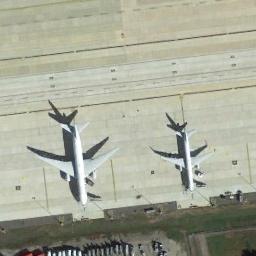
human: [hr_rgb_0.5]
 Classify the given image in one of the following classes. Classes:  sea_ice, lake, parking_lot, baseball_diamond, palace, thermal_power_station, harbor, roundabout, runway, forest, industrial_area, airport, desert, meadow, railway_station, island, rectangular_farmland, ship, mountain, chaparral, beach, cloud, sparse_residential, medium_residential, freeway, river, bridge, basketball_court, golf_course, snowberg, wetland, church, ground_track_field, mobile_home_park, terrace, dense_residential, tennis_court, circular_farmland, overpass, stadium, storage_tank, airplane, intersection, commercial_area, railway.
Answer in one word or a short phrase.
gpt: airplane